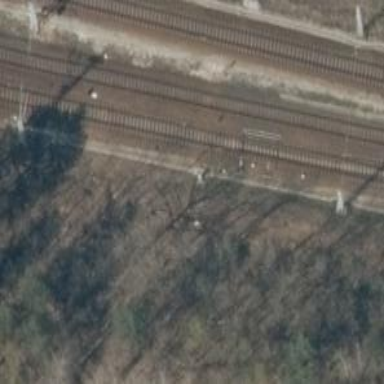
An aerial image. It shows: Railway signal.